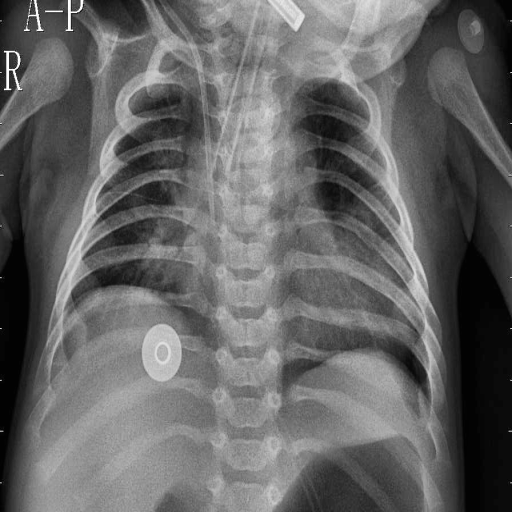
Finding: PNEUMONIA